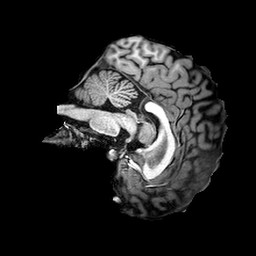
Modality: T1w
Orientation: sagittal